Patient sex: M
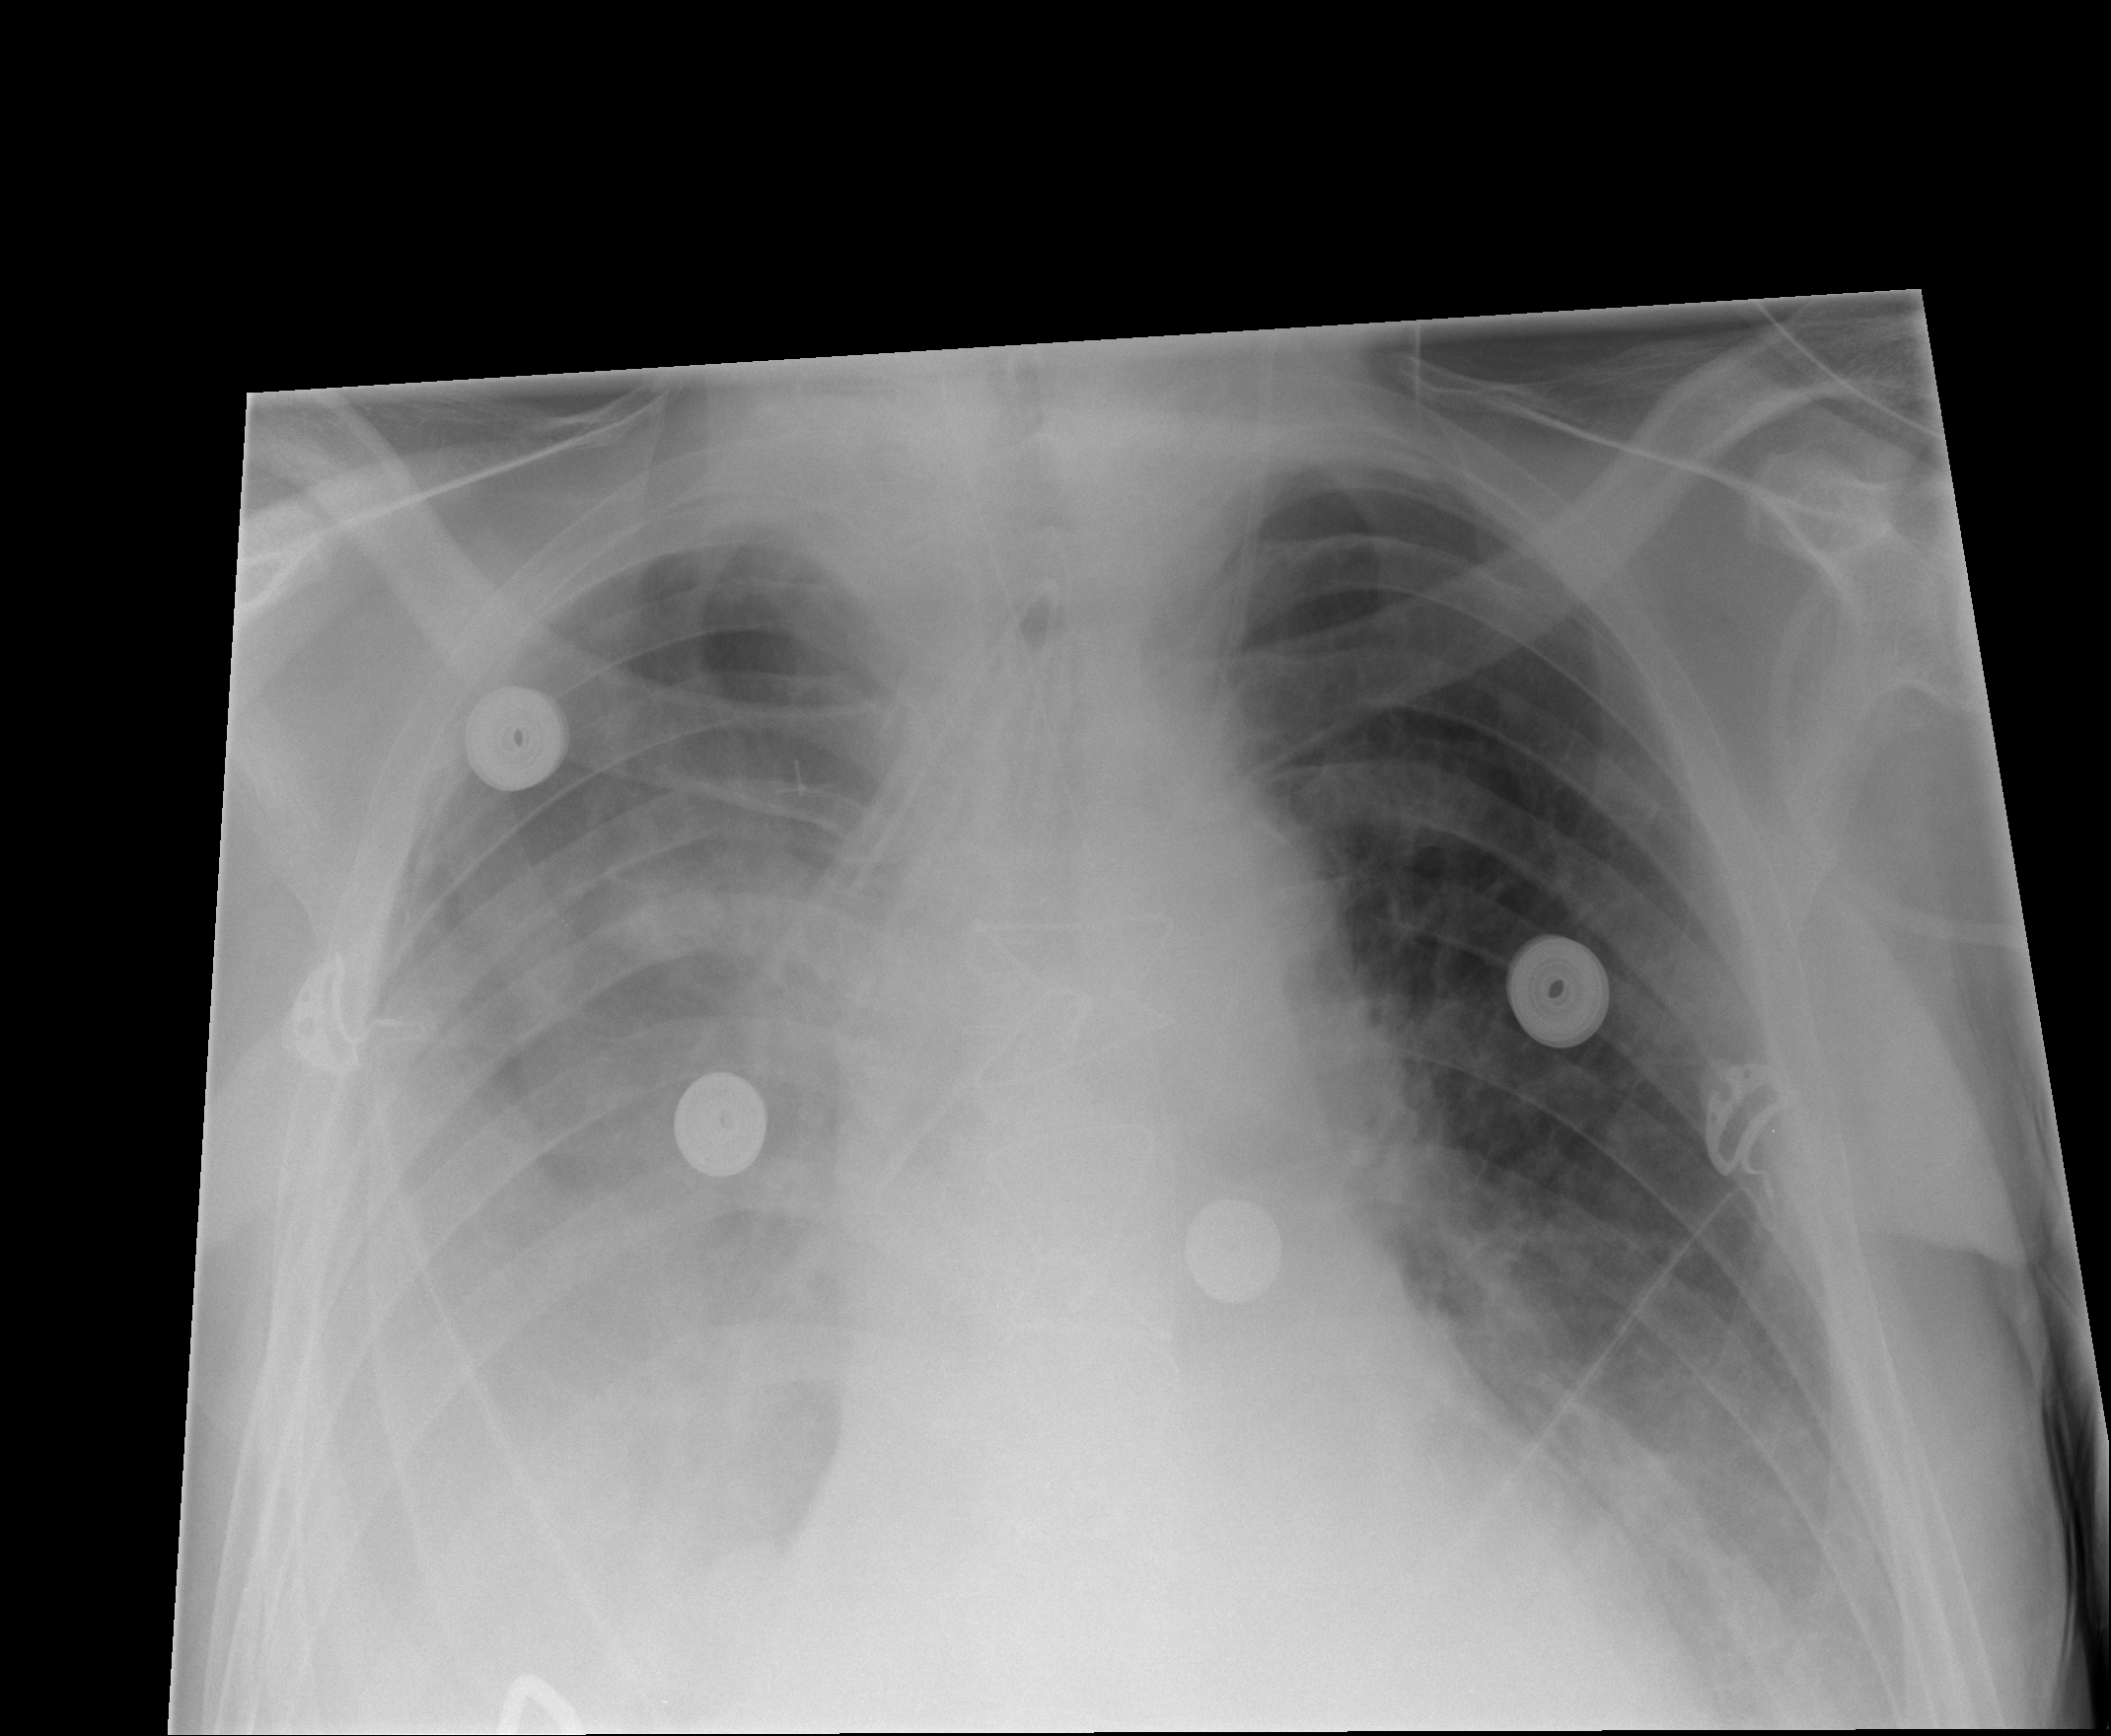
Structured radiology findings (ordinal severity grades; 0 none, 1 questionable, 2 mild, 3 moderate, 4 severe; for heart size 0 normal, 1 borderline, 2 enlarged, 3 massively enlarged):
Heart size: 0
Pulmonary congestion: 0
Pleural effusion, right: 3
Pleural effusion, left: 2
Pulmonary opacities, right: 0
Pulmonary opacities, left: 0
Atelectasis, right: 2
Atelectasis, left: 2